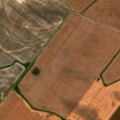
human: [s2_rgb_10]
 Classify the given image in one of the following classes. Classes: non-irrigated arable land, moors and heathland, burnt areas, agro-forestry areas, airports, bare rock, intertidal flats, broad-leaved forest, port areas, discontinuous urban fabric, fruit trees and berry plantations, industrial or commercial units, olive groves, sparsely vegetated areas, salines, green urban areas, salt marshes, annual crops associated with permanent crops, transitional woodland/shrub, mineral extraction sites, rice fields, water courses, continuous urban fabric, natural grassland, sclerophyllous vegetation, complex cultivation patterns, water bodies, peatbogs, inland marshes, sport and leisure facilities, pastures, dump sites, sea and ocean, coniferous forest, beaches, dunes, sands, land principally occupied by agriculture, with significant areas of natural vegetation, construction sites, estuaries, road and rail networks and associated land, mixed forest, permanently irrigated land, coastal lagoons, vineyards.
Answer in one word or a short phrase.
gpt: non-irrigated arable land